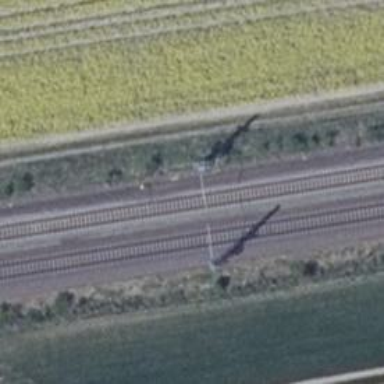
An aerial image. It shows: Railway signal.